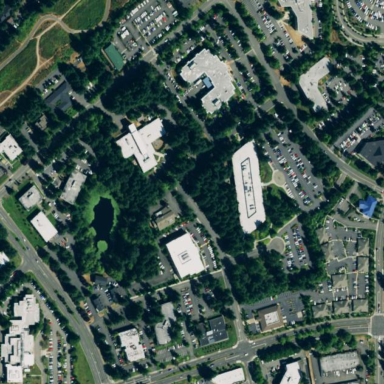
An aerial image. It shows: Commercial area.